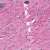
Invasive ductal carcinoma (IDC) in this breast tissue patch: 0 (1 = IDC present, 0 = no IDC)